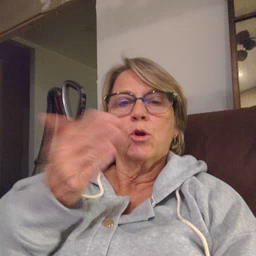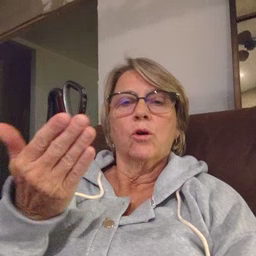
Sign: book